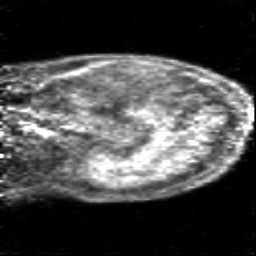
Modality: PET
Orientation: sagittal
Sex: female
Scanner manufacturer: siemens